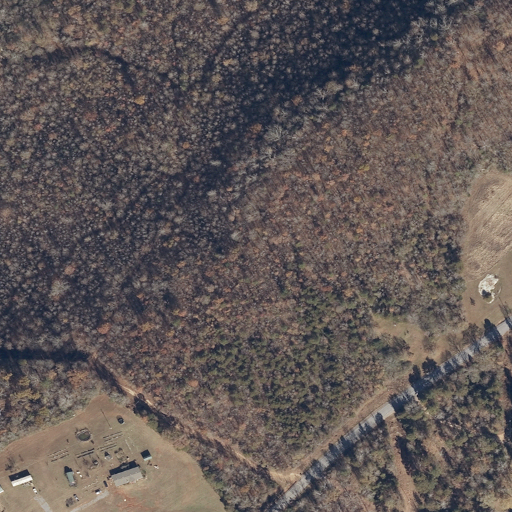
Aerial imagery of ridge(s) in Alabama named Hamilton Mountain containing deciduous forest, pasture, mixed forest, low intensity development, open development, and woody wetlands